Question:
My chart has a calories vs time data. The calories has values every 15 min. I want to make the bars closer. I am posting a sample of the data and also a link to the jsFiddle. Also, is it possible to have the entire 24 hours displayed on the chart and show only the ones which are having values...
'''
var data= [{"IntraDayFifteenMinuteActivityKey":443124,"id":"abcd","datetimedata":"7/20/2014 4:15:00 AM","caloriesOut":"17","distance":"0","elevation":"0","floors":"0","steps":"0","createddate":"7/20/2014 12:00:00 AM","distanceunit":"Km"},
{"IntraDayFifteenMinuteActivityKey":443125,"id":"abcd","datetimedata":"7/20/2014 4:30:00 AM","caloriesOut":"20","distance":"0","elevation":"0","floors":"0","steps":"0","createddate":"7/20/2014 12:00:00 AM","distanceunit":"Km"},
{"IntraDayFifteenMinuteActivityKey":443126,"id":"abcd","datetimedata":"7/20/2014 4:45:00 AM","caloriesOut":"17","distance":"0","elevation":"0","floors":"0","steps":"0","createddate":"7/20/2014 12:00:00 AM","distanceunit":"Km"},
{"IntraDayFifteenMinuteActivityKey":443127,"id":"abcd","datetimedata":"7/20/2014 5:00:00 AM","caloriesOut":"17","distance":"0","elevation":"0","floors":"0","steps":"0","createddate":"7/20/2014 12:00:00 AM","distanceunit":"Km"},
{"IntraDayFifteenMinuteActivityKey":443128,"id":"abcd","datetimedata":"7/20/2014 5:15:00 AM","caloriesOut":"17","distance":"0.00442800018936396","elevation":"0","floors":"0","steps":"6","createddate":"7/20/2014 12:00:00 AM","distanceunit":"Km"},
{"IntraDayFifteenMinuteActivityKey":443129,"id":"abcd","datetimedata":"7/20/2014 5:30:00 AM","caloriesOut":"17","distance":"0","elevation":"0","floors":"0","steps":"0","createddate":"7/20/2014 12:00:00 AM","distanceunit":"Km"}]
$("#IntraDayDataChart").kendoChart({
dataSource: data,
seriesColors: [color],
chartArea: {
background: ""
},
title: {
text: "Intraday Data",
font: "14px Arial,Helvetica,sans-serif bold"
},
legend: {
visible: false,
},
chartArea: {
background: ""
},
seriesDefaults: {
type: "column",
overlay: {
gradient: "none"
},
gap: .1
},
series: [{
name: type,
field: type
}],
categoryAxis: {
field: "datetimedata",
majorGridLines: {
visible: false
},
majorTicks: {
visible:false
},
type: "date",
baseUnit: "minutes",
labels: {
dateFormats: {
minutes: "h tt"
},
step:180
}
},
valueAxis: {
majorGridLines: {
visible: true
},
majorTicks: {
visible:false
},
labels: {
visible: false
},
title: {
text: type,
font: "14px Arial,Helvetica,sans-serif"
},
visible: false
},
tooltip: {
visible: true,
template: '#=kendo.toString(new Date(dataItem.datetimedata),"g")# <br /> #=kendo.toString(Number(dataItem.' + type + '),"n2")# ' + type
}
});
}
}
'''
<URL>
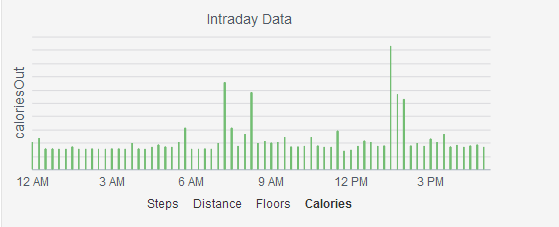
Answer: To make your chart lines thicker you need to decrease the gap in the series.
'''
$("#chart").kendoChart({
series: [ {
gap: 0
}]
});
'''
Here is the API reference
<URL>
They have a tutorial of how to do this on the fly as well.
<URL>
---
For only displaying the time with data you would have to define the CategoryAxis as type 'category' instead of type 'date'. When you define it as a date kendo will fill in all the missing data points with blank so that it looks right. For this to work you may have to convert you dates to something that will order right as a category.
You instead could have kendo auto aggregate your data such that it will chunk together time. You can set this by setting the baseUnit in the CaregoryAxis to 'fit'
'''
$("#chart").kendoChart({
categoryAxis: {
baseUnit: "fit"
}
});
'''